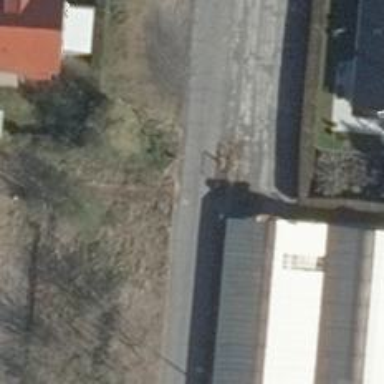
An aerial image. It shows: Service road with concrete surface.